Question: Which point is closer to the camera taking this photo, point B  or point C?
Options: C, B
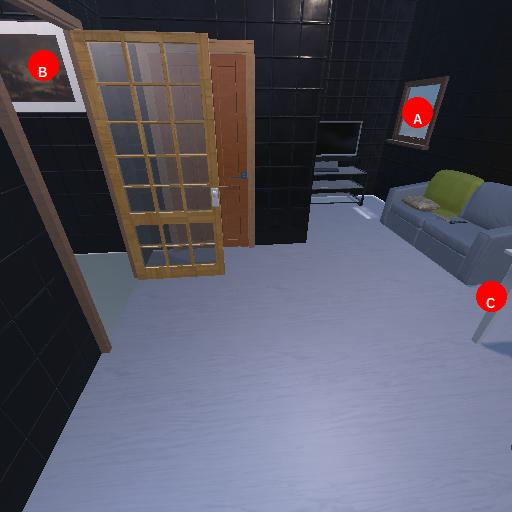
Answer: C